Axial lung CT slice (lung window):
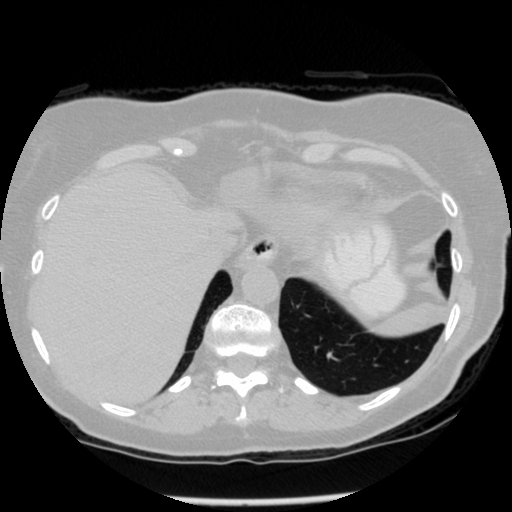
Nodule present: no